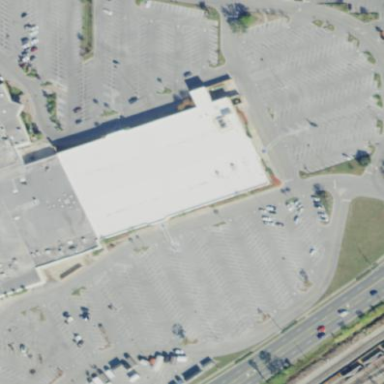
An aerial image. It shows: Department store building.